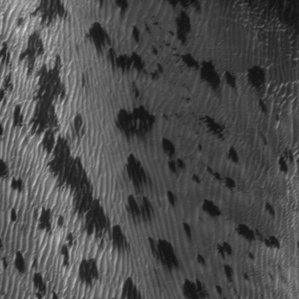
Label: frost